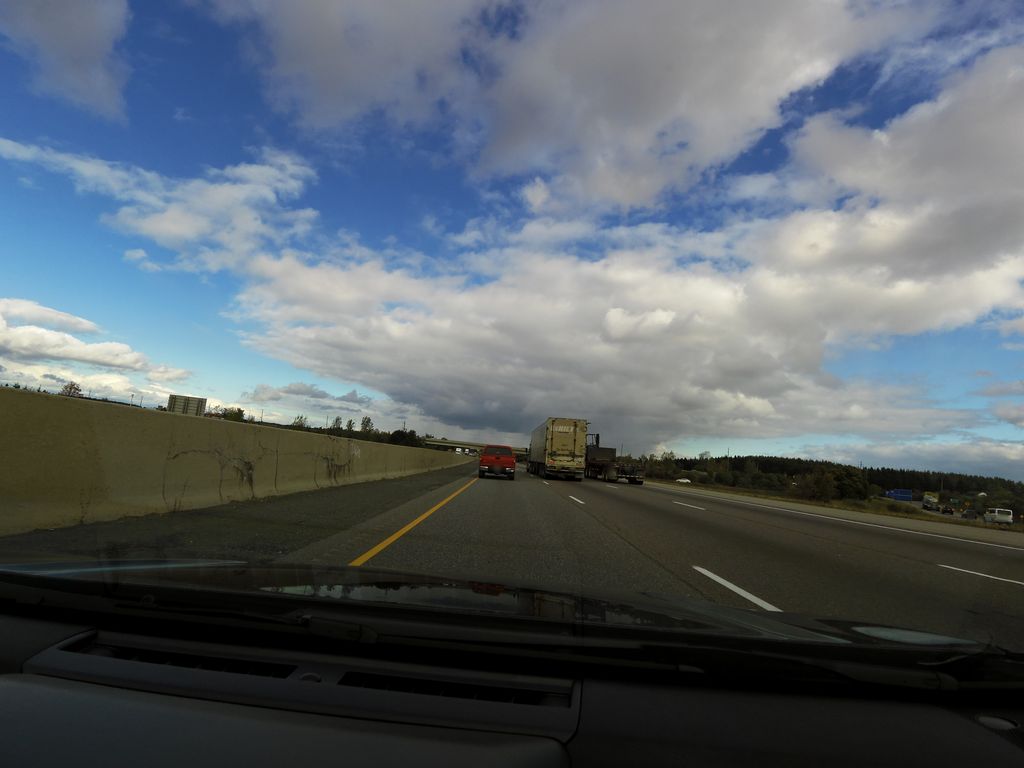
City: kitchener-waterloo